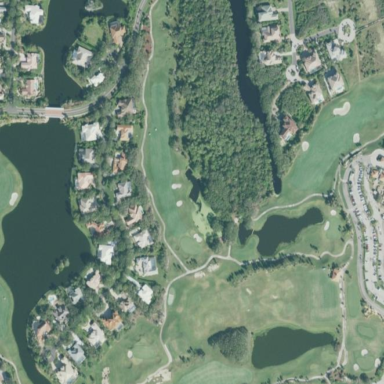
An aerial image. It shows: Golf course.